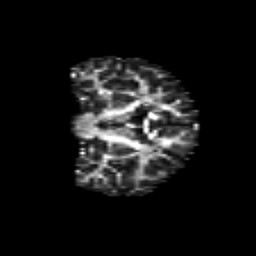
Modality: FA
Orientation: coronal
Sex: male
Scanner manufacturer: siemens
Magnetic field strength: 3 T
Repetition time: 5 s
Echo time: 0.071 s